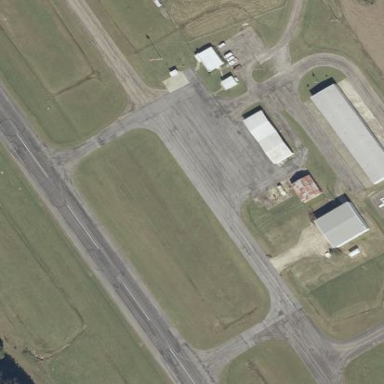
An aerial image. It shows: Apron at the airport.